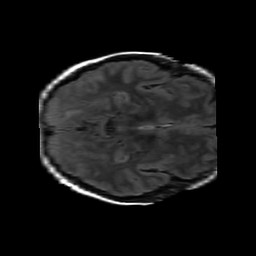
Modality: FLAIR
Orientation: axial
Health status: ill
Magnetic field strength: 3 T